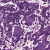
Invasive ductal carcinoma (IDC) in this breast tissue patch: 1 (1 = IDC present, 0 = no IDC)